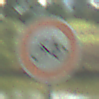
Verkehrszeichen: VerbotRadverkehr
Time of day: MorningAfternoon
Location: Outdoor (Nature)
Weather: PartlyCloudy
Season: NotSpecified
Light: Natural